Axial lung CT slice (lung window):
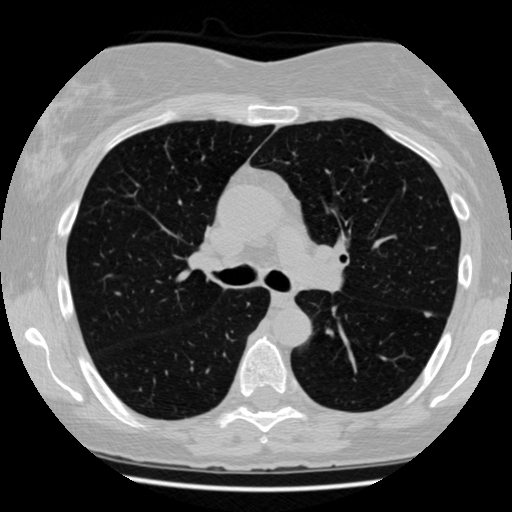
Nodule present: yes
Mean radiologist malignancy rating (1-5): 2